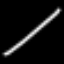
Label: line